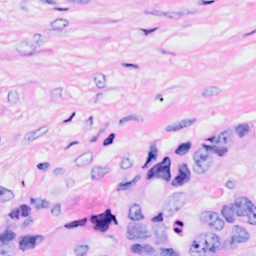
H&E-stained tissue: Breast